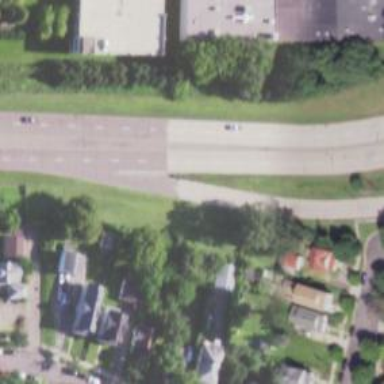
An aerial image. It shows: Secondary link road.